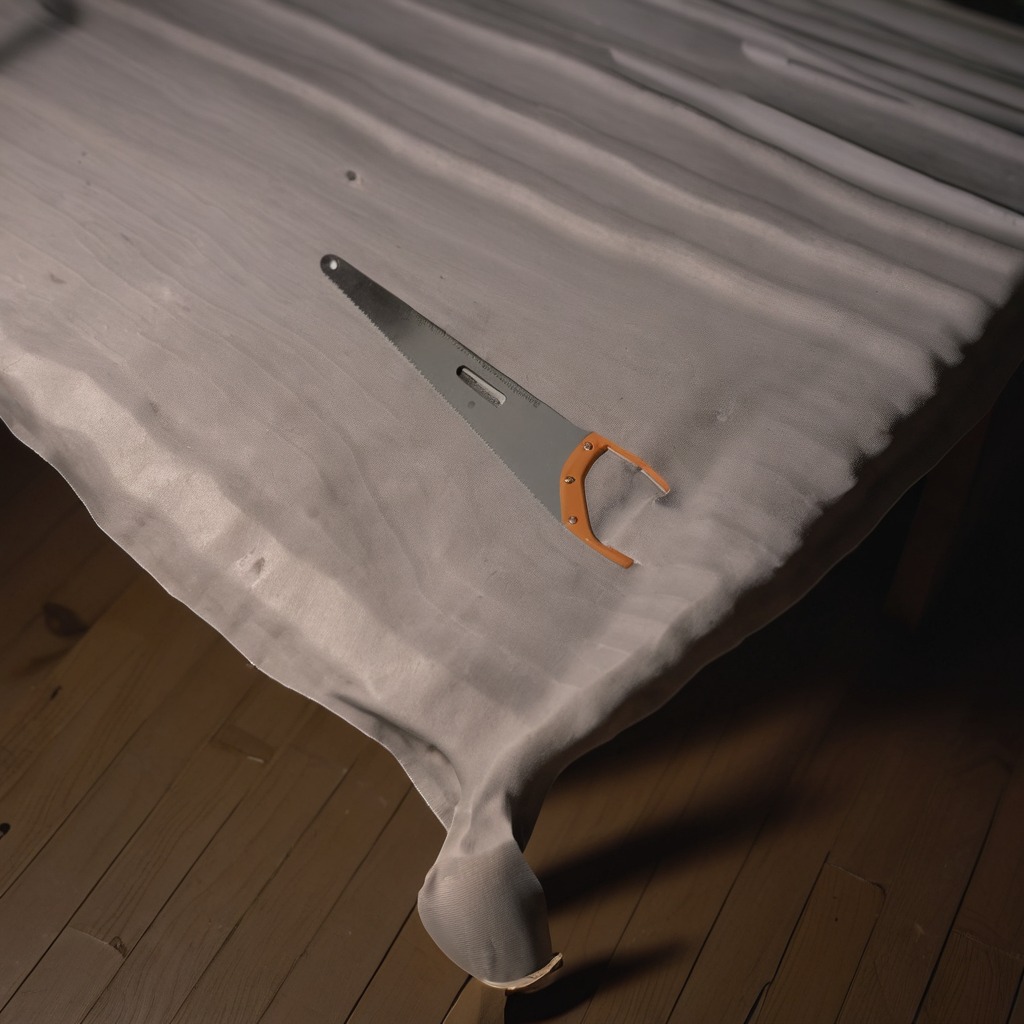
A handheld metal saw lies on the wooden table.